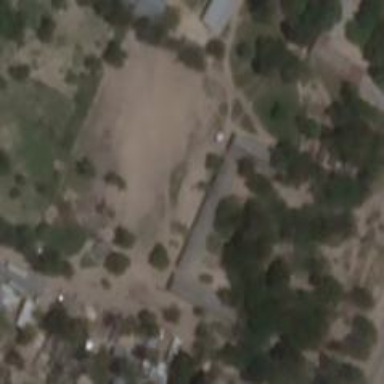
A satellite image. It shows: School.